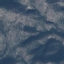
Land use / land cover class: HerbaceousVegetation